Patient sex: F
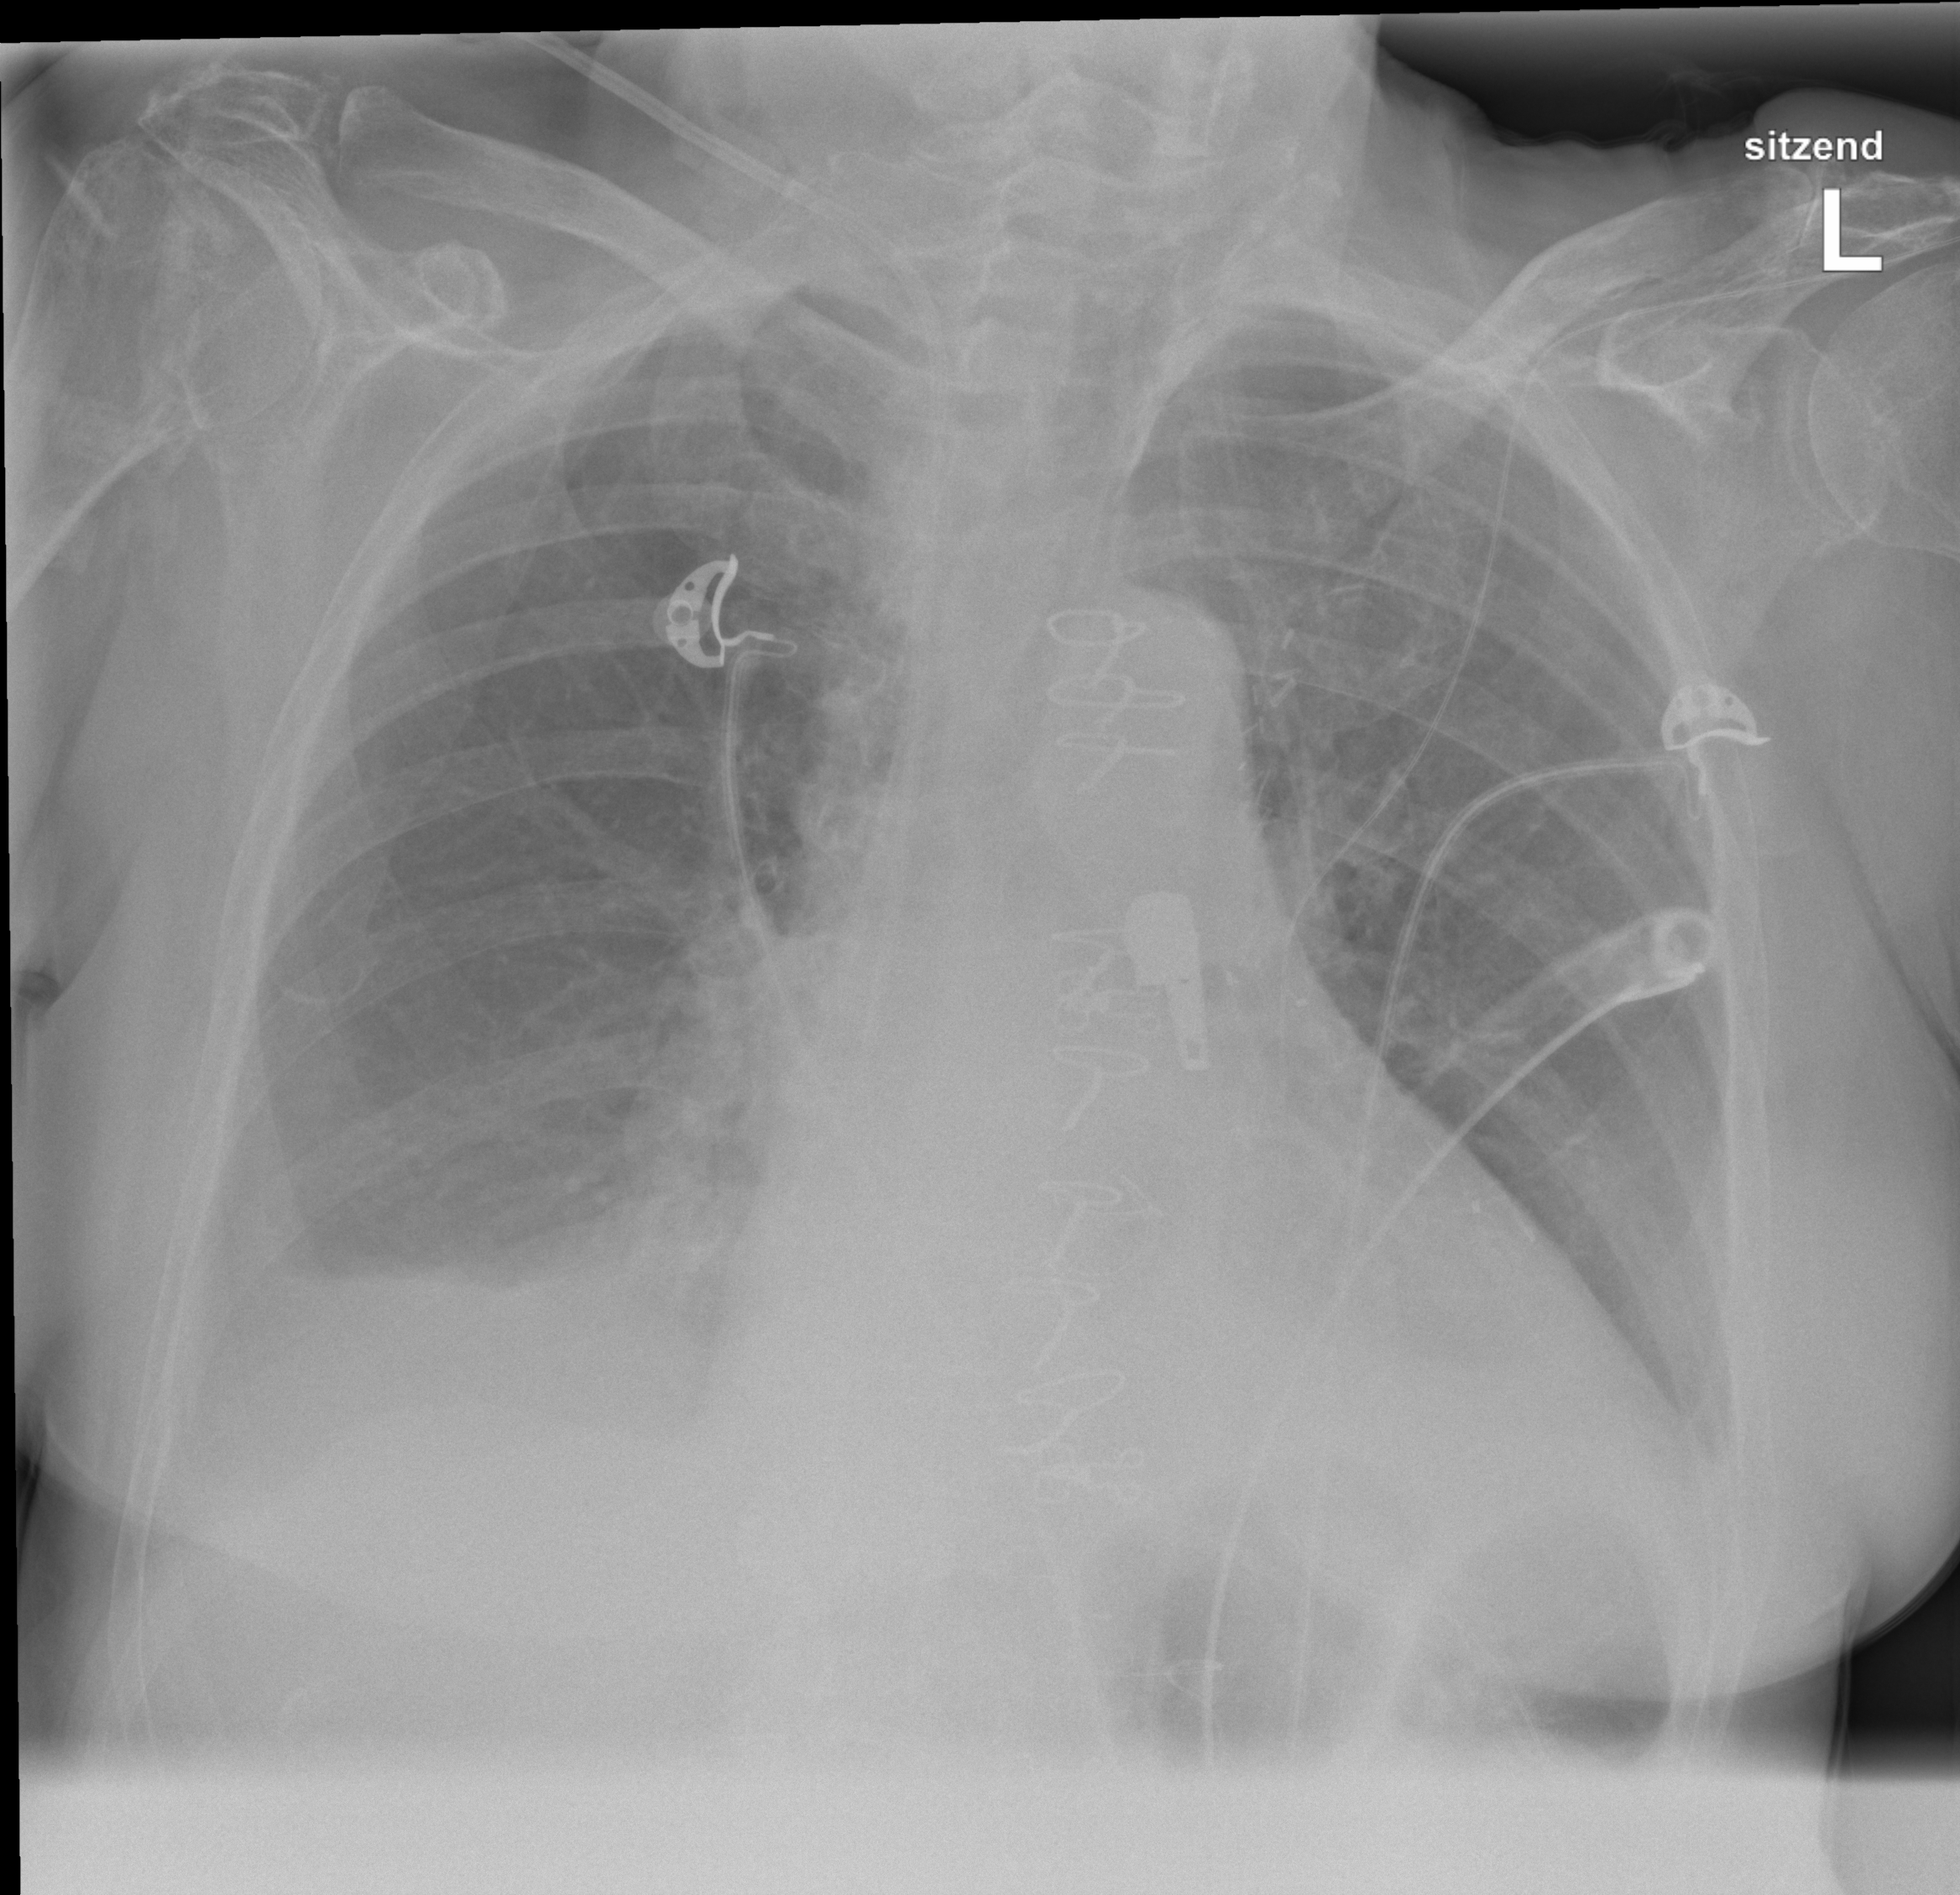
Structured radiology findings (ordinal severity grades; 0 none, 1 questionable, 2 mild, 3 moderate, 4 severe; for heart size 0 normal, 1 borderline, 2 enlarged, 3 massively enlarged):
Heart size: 2
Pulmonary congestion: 0
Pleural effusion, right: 3
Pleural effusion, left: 2
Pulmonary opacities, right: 0
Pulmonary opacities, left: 0
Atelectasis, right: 2
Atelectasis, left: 0